Aerial crown-view tile of a tropical tree (Barro Colorado Island, Panama), acquired 20250915:
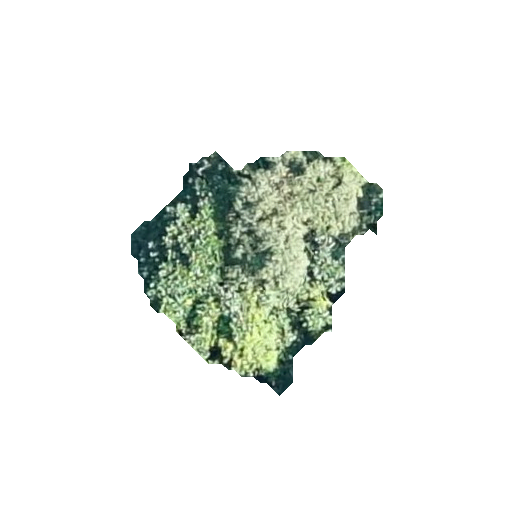
Species: Cordia alliodora
GBIF accepted scientific name: Cordia alliodora
Crown area: 55.571 m²